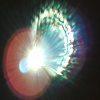
Label: sunburn